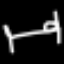
Label: bed